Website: home-depot
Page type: cross-sells
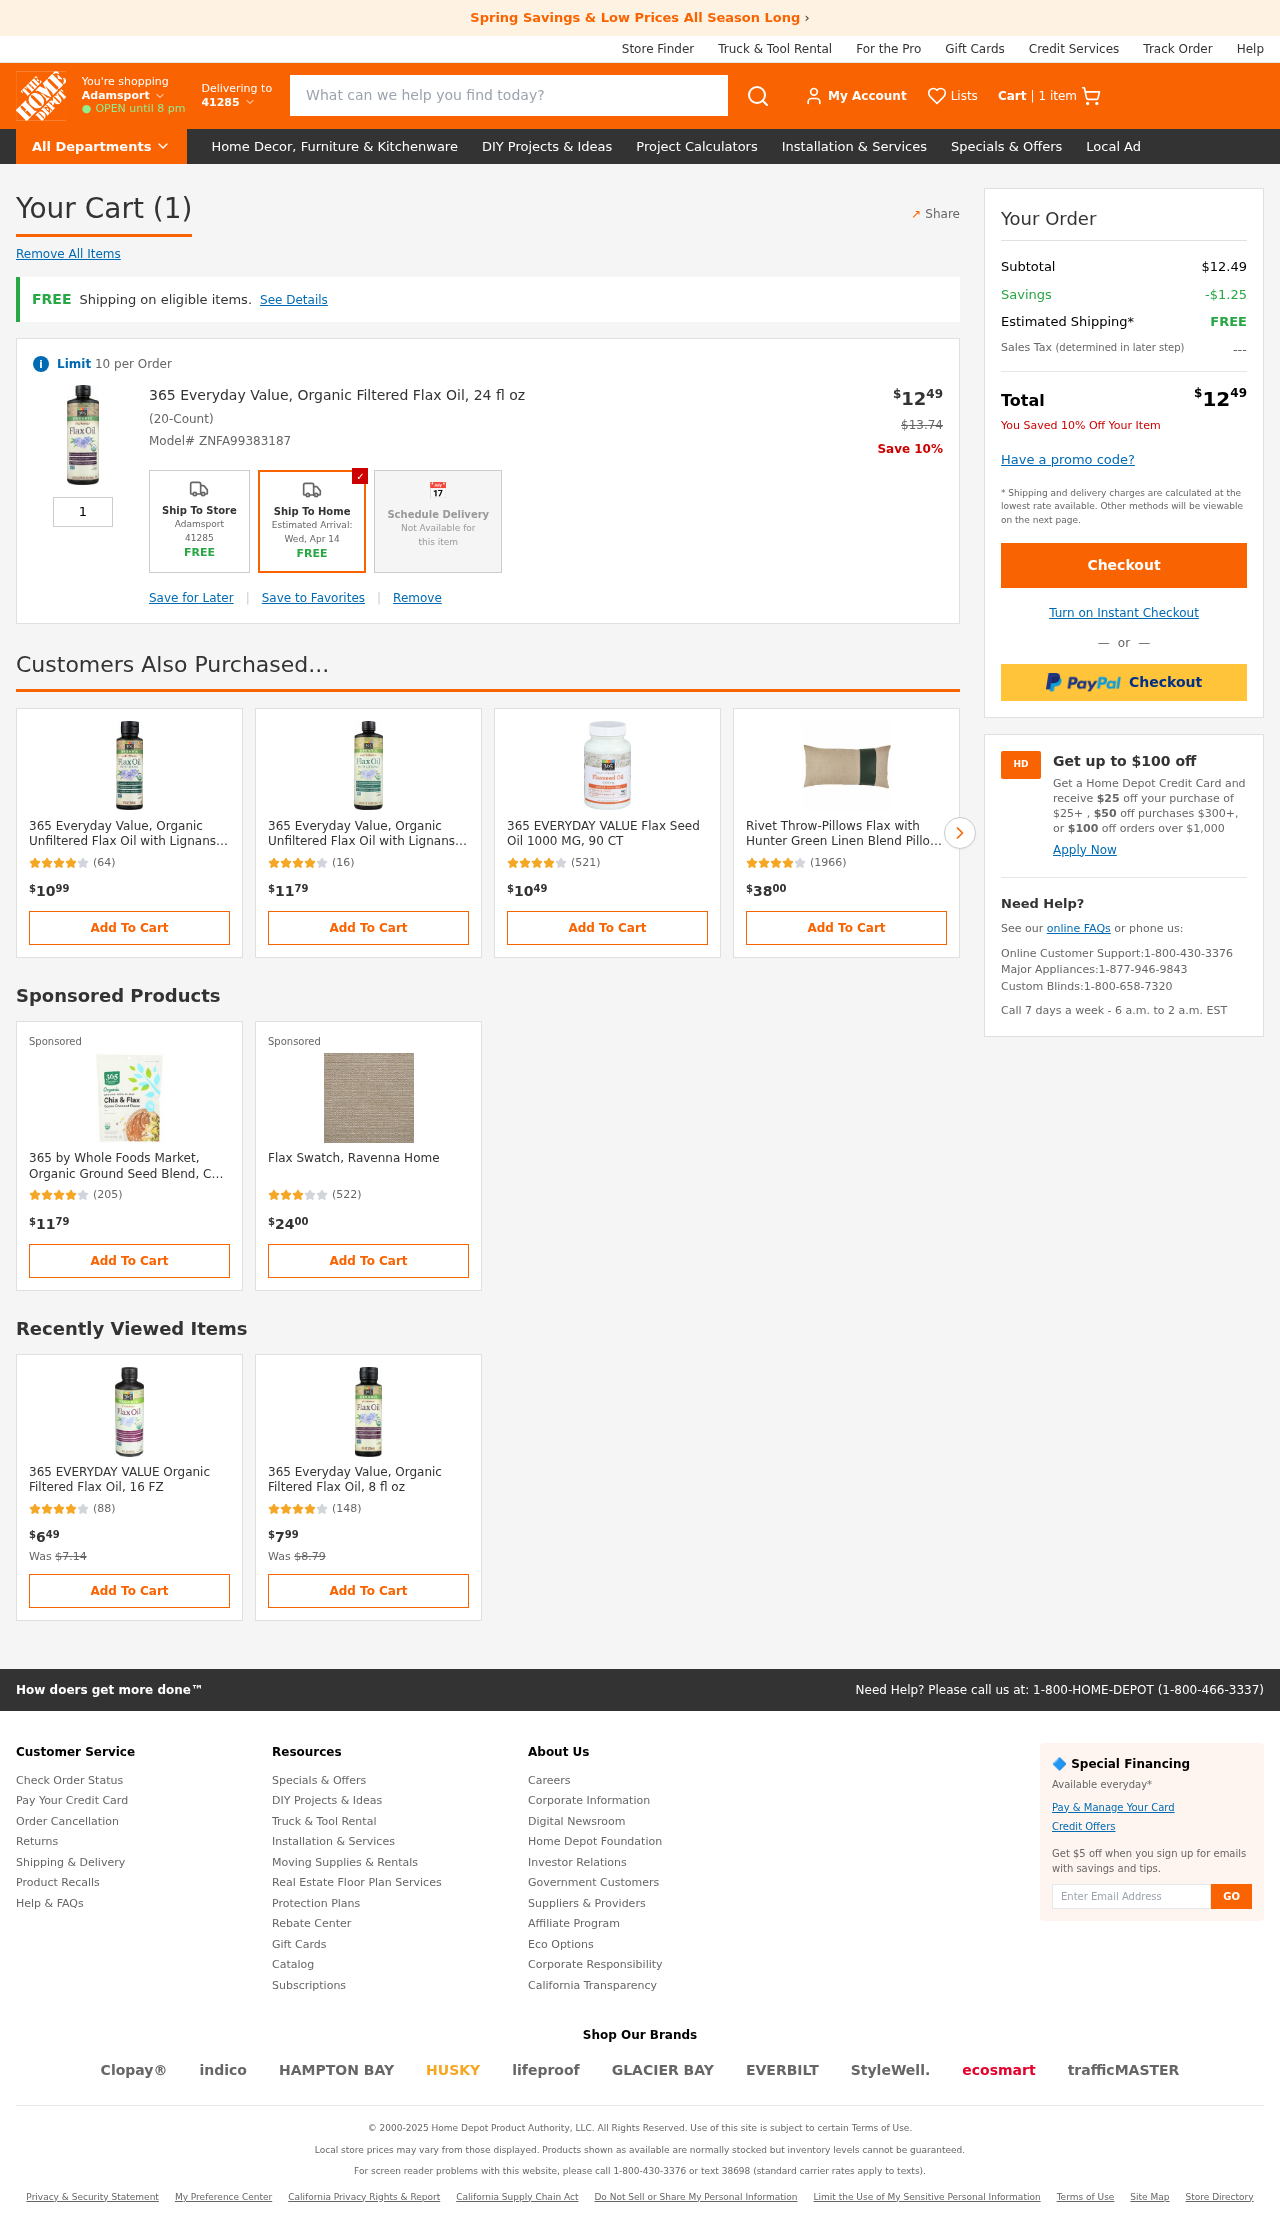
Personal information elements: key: PII_LOCATION1_CITY
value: Adamsport
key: PII_POSTCODE
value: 41285
Product elements: key: PRODUCT1_NAME
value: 365 Everyday Value, Organic Filtered Flax Oil, 24 fl oz
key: PRODUCT1_PRICE
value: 12.49
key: PRODUCT1_QUANTITY
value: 1
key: PRODUCT1_ORIGINAL_PRICE
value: $13.74
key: PRODUCT2_NAME
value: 365 Everyday Value, Organic Unfiltered Flax Oil with Lignans, 8 fl oz
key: PRODUCT2_NUM_RATINGS
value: (64)
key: PRODUCT2_PRICE
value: $1099
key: PRODUCT3_NAME
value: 365 Everyday Value, Organic Unfiltered Flax Oil with Lignans, 24 fl oz
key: PRODUCT3_NUM_RATINGS
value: (16)
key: PRODUCT3_PRICE
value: $1179
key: PRODUCT4_NAME
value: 365 EVERYDAY VALUE Flax Seed Oil 1000 MG, 90 CT
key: PRODUCT4_NUM_RATINGS
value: (521)
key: PRODUCT4_PRICE
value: $1049
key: PRODUCT5_NAME
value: Rivet Throw-Pillows Flax with Hunter Green Linen Blend Pillow with Leather Stripe Accent Lumbar
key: PRODUCT5_NUM_RATINGS
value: (1966)
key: PRODUCT5_PRICE
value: $3800
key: PRODUCT6_NAME
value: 365 by Whole Foods Market, Organic Ground Seed Blend, Chia & Flax - Cocoa Coconut Flavor, 12 Ounce
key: PRODUCT6_NUM_RATINGS
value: (205)
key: PRODUCT6_PRICE
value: $1179
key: PRODUCT7_NAME
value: Flax Swatch, Ravenna Home
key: PRODUCT7_NUM_RATINGS
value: (522)
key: PRODUCT7_PRICE
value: $2400
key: PRODUCT8_NAME
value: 365 EVERYDAY VALUE Organic Filtered Flax Oil, 16 FZ
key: PRODUCT8_NUM_RATINGS
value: (88)
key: PRODUCT8_PRICE
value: $649
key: PRODUCT9_NAME
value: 365 Everyday Value, Organic Filtered Flax Oil, 8 fl oz
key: PRODUCT9_NUM_RATINGS
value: (148)
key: PRODUCT9_PRICE
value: $799
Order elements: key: ORDER_NUM_ITEMS
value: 1 item
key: ORDER_NUM_ITEMS
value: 1
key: ORDER_SKU
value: Model# ZNFA99383187
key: ORDER_SUBTOTAL
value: $12.49
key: ORDER_SAVINGS
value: -$1.25
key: ORDER_TOTAL
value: $1249
Search elements: key: HEADER_SEARCH
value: What can we help you find today?